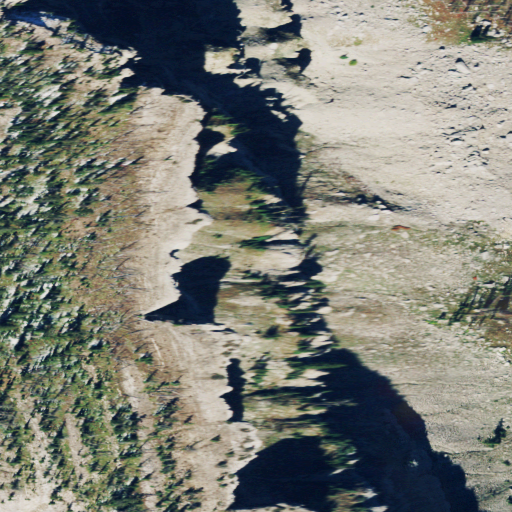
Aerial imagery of cliff(s) in Montana named Wall Creek Cliffs containing barren land, shrub, grassland, and evergreen forest